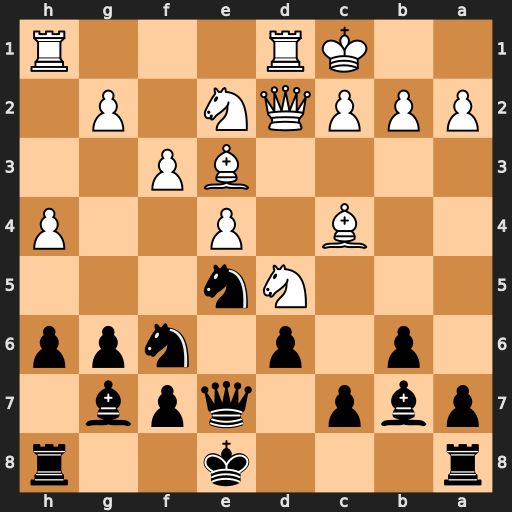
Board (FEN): r3k2r/pbp1qpb1/1p1p1npp/3Nn3/2B1P2P/4BP2/PPPQN1P1/2KR3R
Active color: b
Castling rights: kq
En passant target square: -
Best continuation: Nxc4 Nxe7 Nxd2